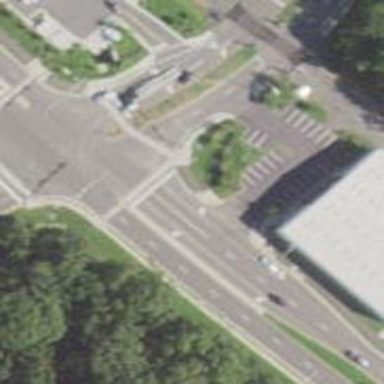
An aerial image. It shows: Unmarked crossing for cyclists on cycleway.